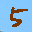
Label: 5